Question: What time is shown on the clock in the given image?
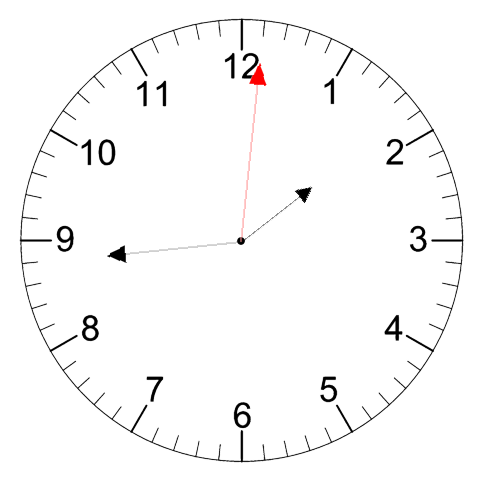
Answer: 01:44:01